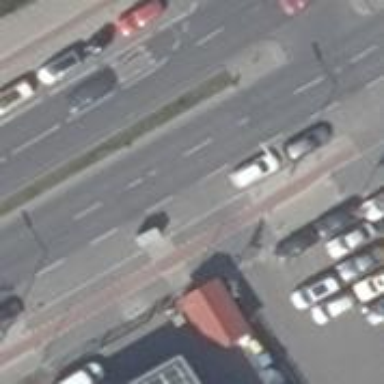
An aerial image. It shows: Secondary road with asphalt surface. There is cycle track on the right side.